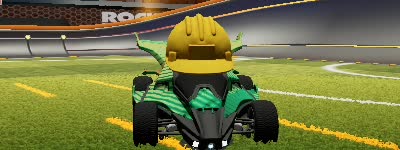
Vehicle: aftershock